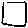
Label: square